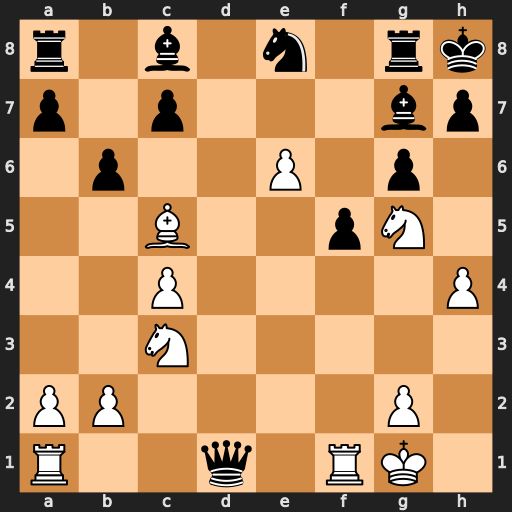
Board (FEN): r1b1n1rk/p1p3bp/1p2P1p1/2B2pN1/2P4P/2N5/PP4P1/R2q1RK1
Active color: w
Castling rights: -
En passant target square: -
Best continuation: Nf7#